Question: I don't know if it's possible but I would like to have this column removed. I'm not sure what the name of the column is, it lets you select an entire row. It doesn't have any purpose in my program.
See the image below:

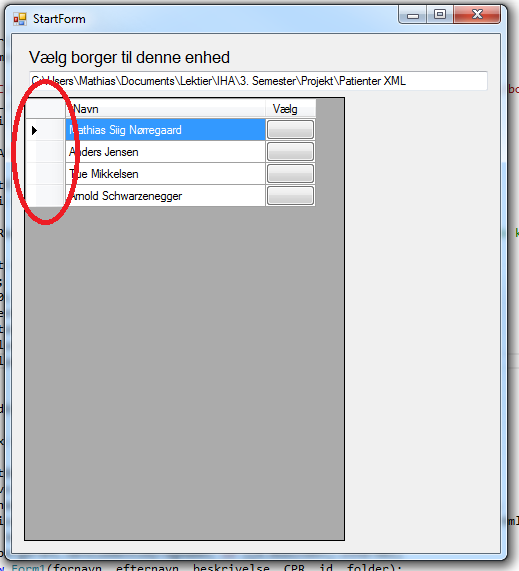
Answer: You should set 'RowHeadersVisible' property to 'false'.